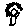
Label: flower